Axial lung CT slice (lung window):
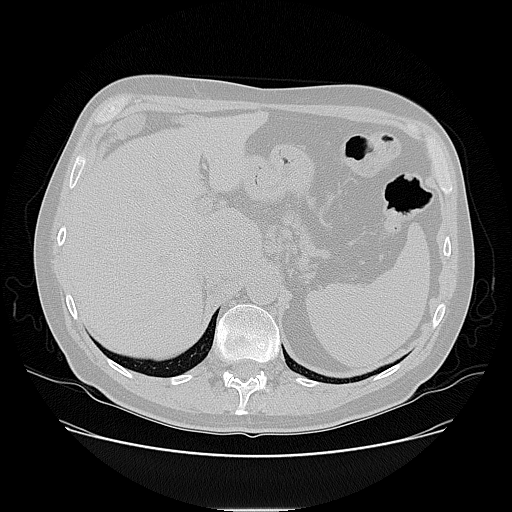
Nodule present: no